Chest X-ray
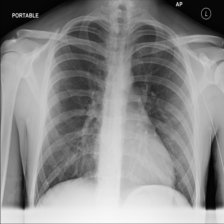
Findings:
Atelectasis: negative
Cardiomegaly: negative
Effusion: negative
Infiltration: negative
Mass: negative
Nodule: negative
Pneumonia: negative
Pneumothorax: negative
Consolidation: negative
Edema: negative
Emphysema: negative
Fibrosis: negative
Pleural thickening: negative
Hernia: negative